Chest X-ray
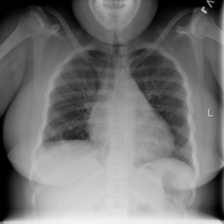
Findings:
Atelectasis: negative
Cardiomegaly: positive
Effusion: negative
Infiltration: negative
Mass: negative
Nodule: negative
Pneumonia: negative
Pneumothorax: negative
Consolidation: negative
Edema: negative
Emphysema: negative
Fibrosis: negative
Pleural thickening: negative
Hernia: negative